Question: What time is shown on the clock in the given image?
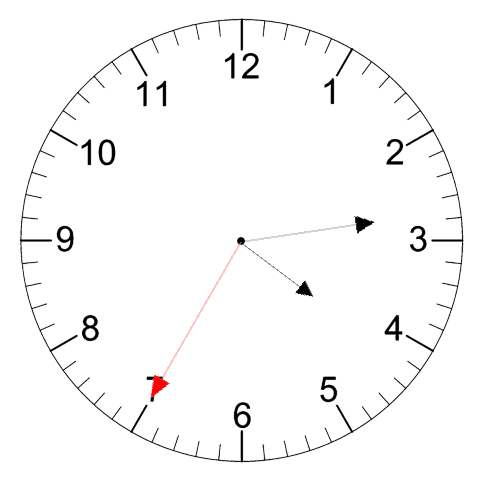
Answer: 04:13:35